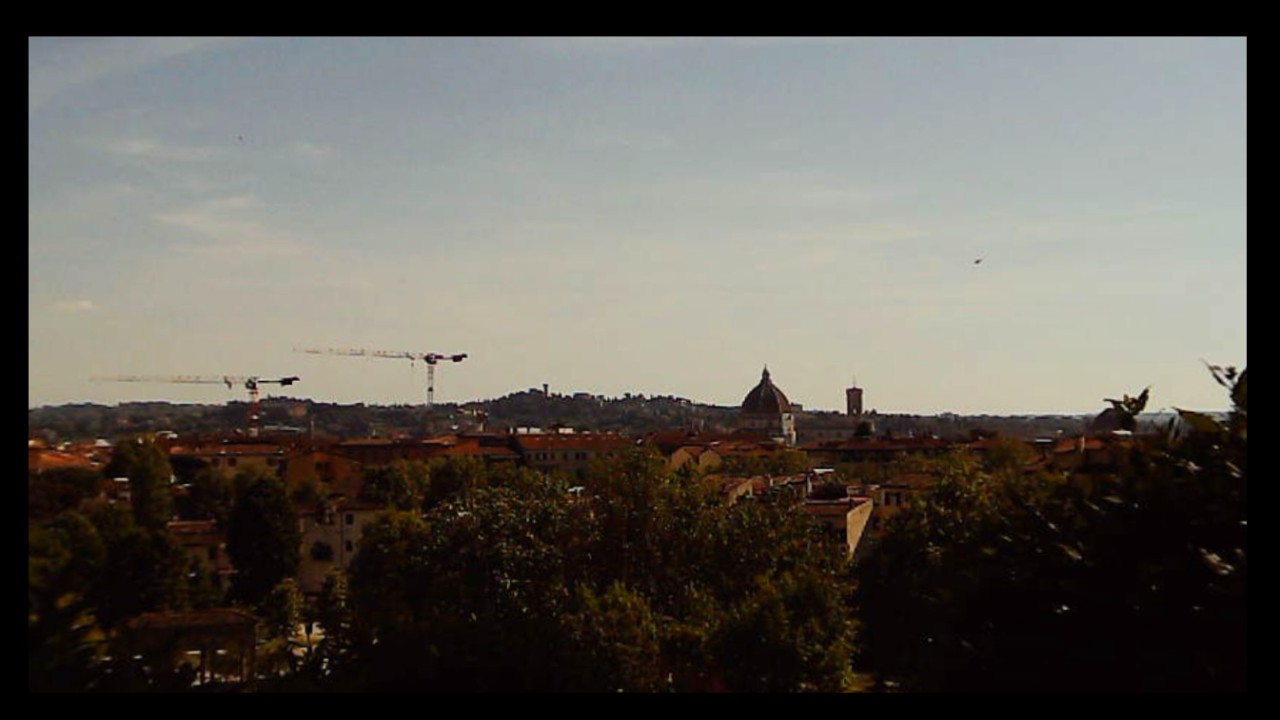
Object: DarwinFPV cineape20